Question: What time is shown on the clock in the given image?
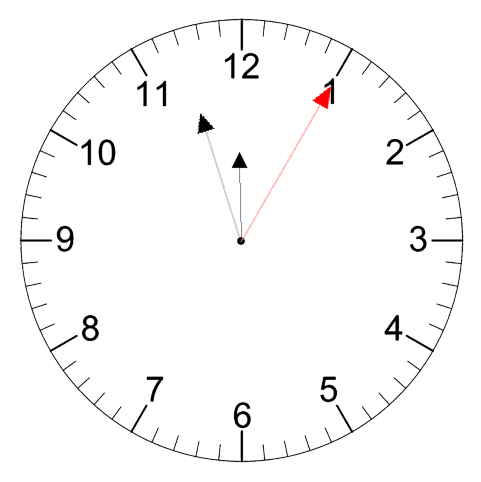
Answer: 11:57:05